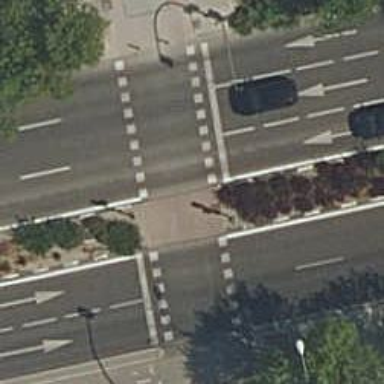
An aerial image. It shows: Pedestrian road with concrete surface.